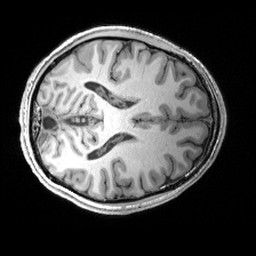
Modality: T1w
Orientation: axial
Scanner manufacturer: siemens
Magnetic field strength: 3 T
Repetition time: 2.53 s
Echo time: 0.00299 s